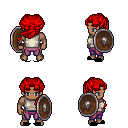
a pixel art fantasy rpg character, male body template, human, dark skin, white sleeveless shirt, magenta pants, red princess hairstyle, bracelets, black slippers, shield, four views (front, back, left, right), 2x2 character sprite sheet, small pixel art, hard edges, no anti-aliasing